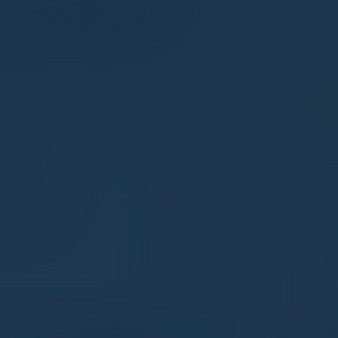
Label: other